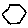
Label: hexagon